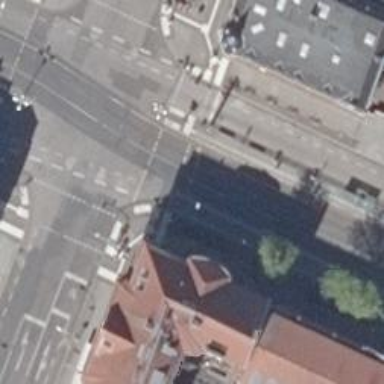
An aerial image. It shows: Road crossing with traffic signals.